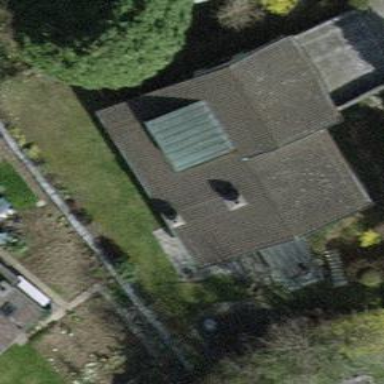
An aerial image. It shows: Detached building.